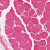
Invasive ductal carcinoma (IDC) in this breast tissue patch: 0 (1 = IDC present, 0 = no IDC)